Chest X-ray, AP view. Patient: 56 years old, sex M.
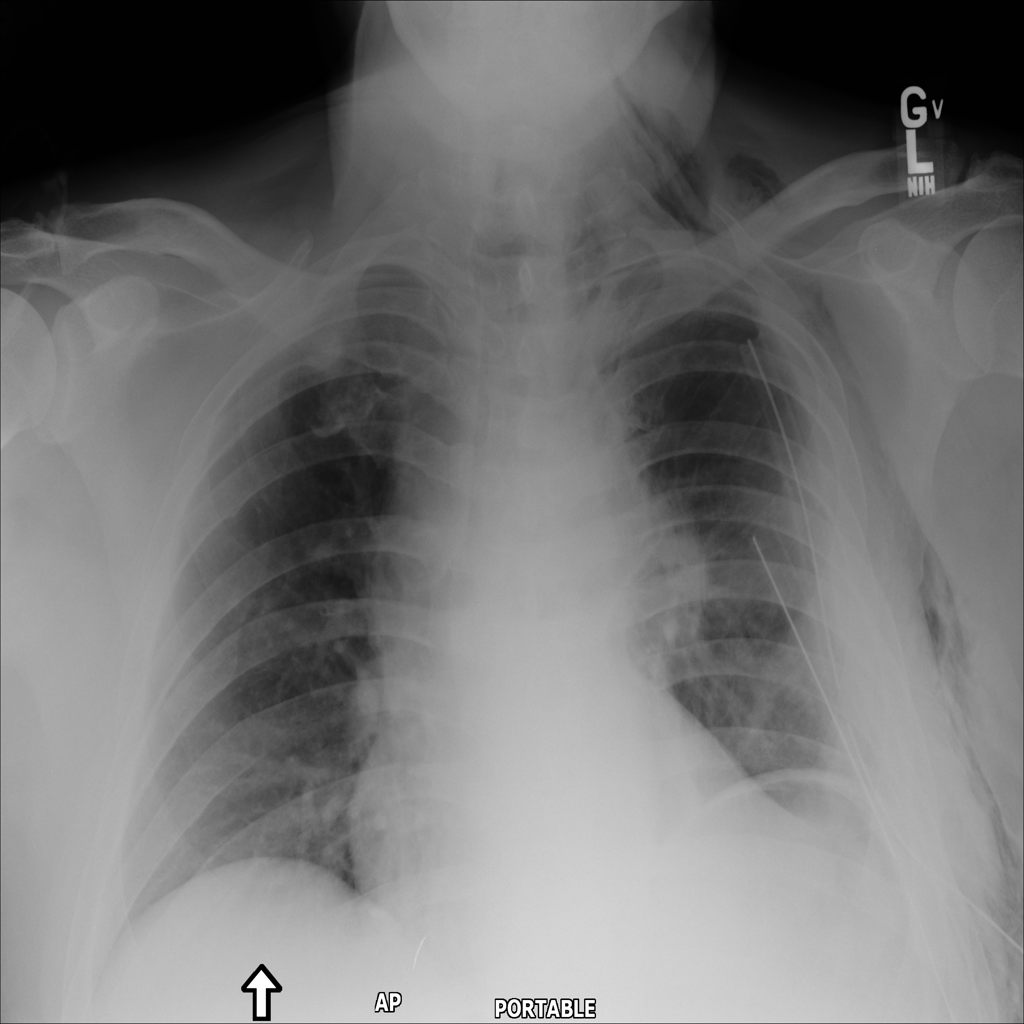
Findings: Pneumothorax